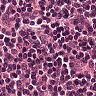
Metastatic tissue present: no